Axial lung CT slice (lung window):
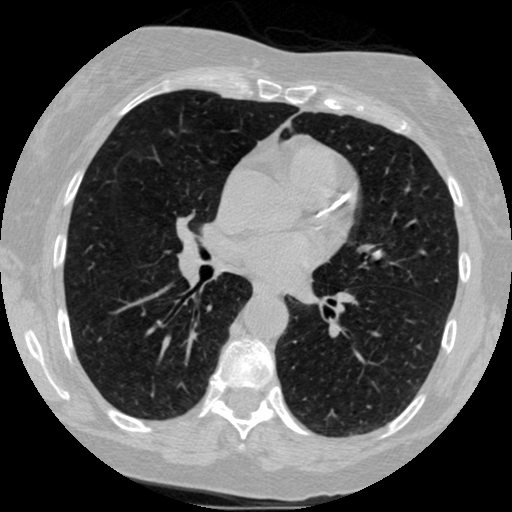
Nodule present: no